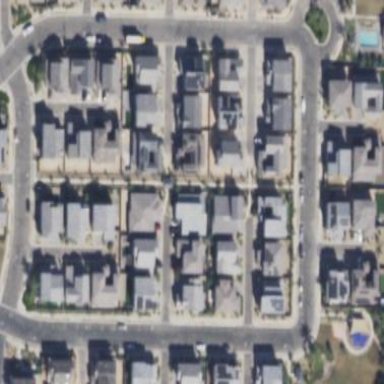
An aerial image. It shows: This residential area consists of single-family homes.